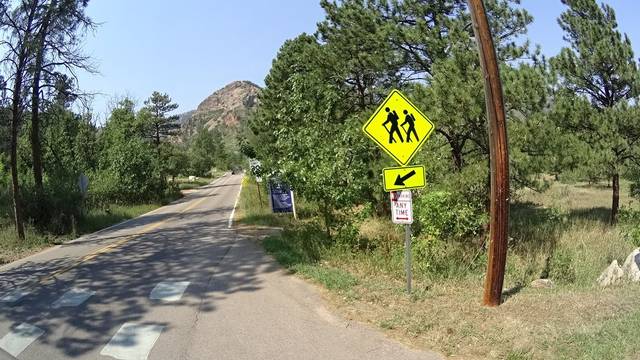
Region: United States
Coordinates: 38.789, -104.864